Field crop: maize
Growth stage: 2
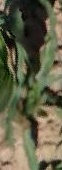
Species: maize